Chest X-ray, PA view. Patient: 29 years old, sex M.
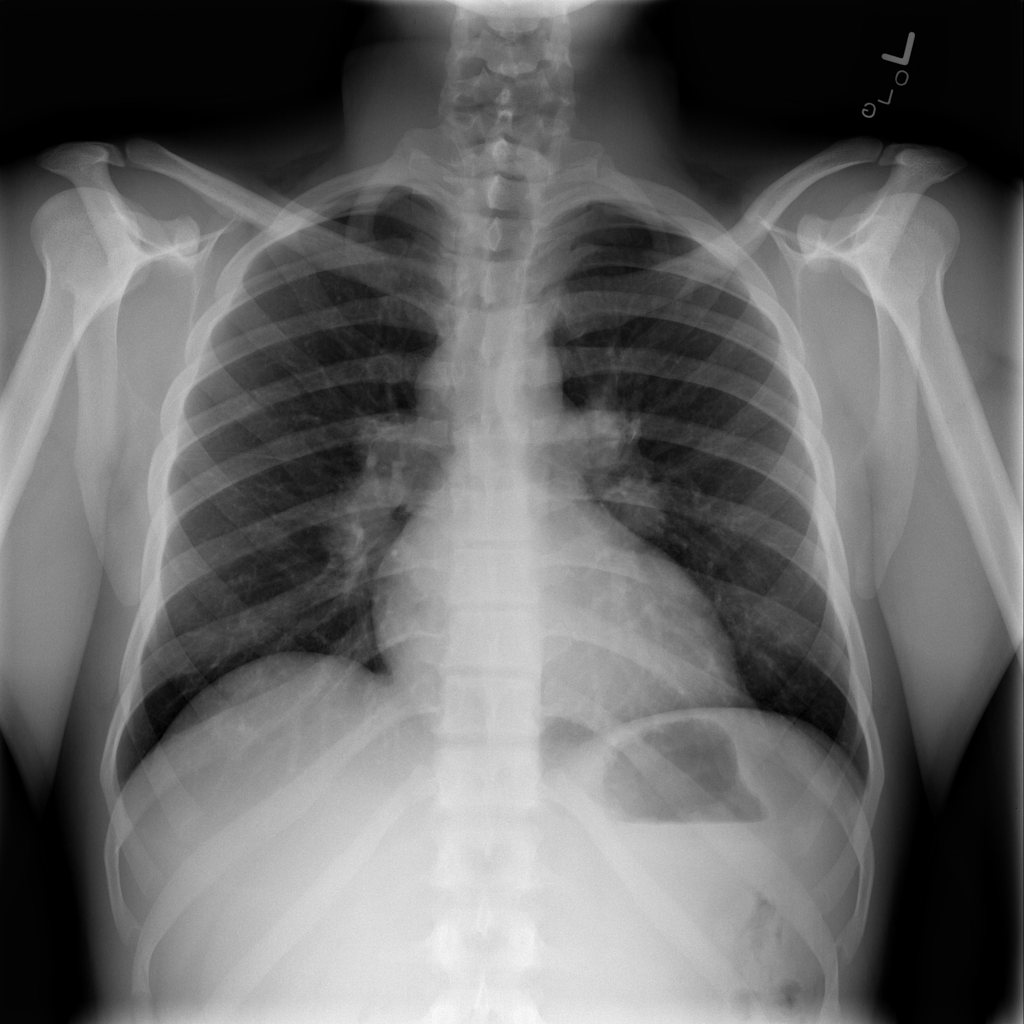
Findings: No Finding